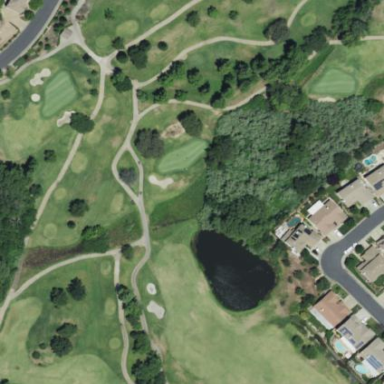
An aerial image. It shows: Rough grassy area used for golf.